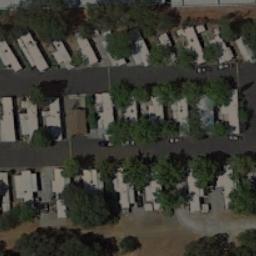
Label: residential